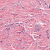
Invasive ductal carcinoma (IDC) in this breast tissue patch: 1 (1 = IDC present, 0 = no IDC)